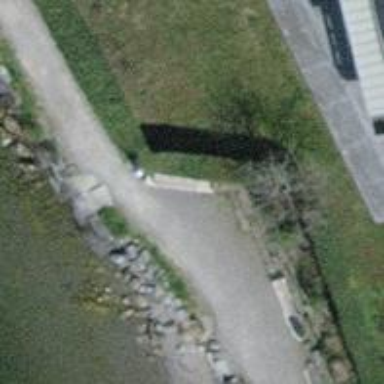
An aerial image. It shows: Bench.